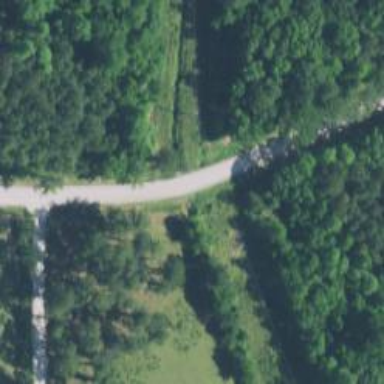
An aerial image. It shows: Culvert tunnel.